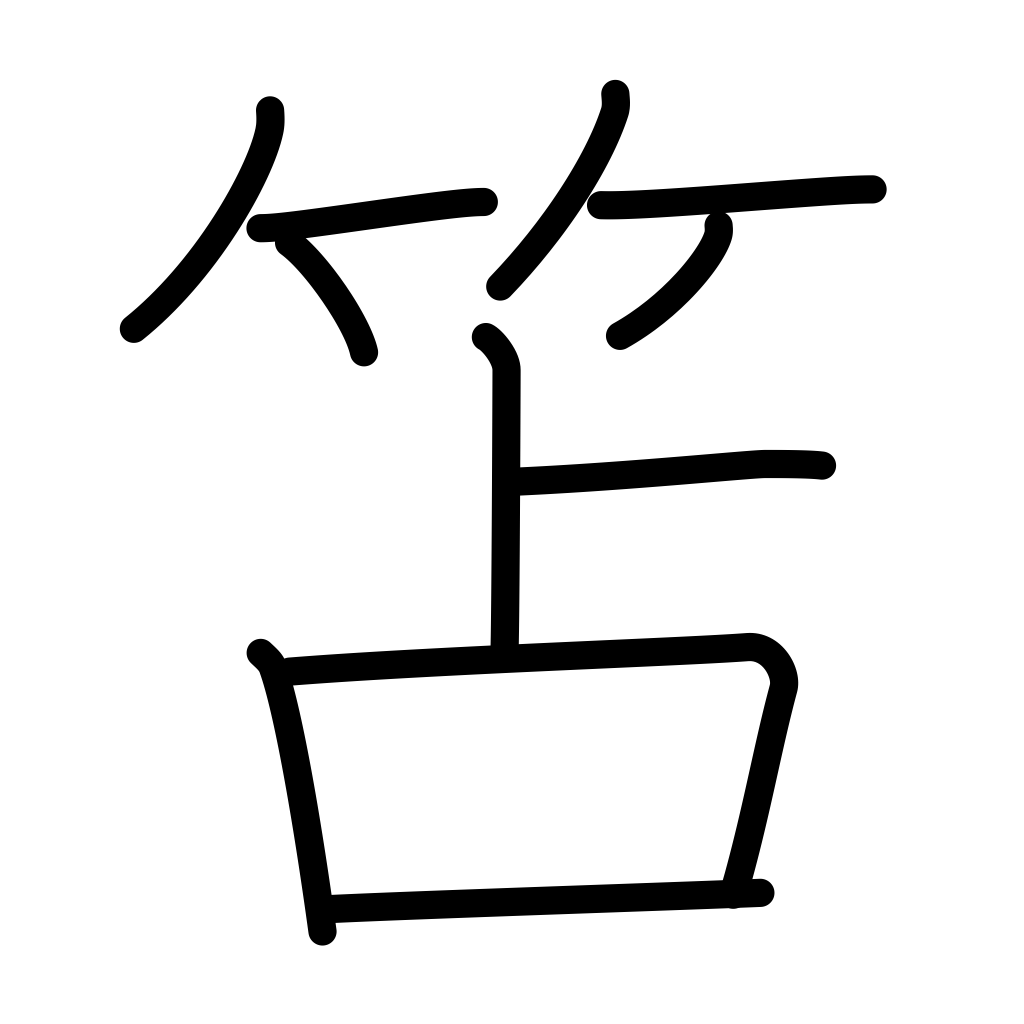
Meaning: whip, cane, wooden writing slate